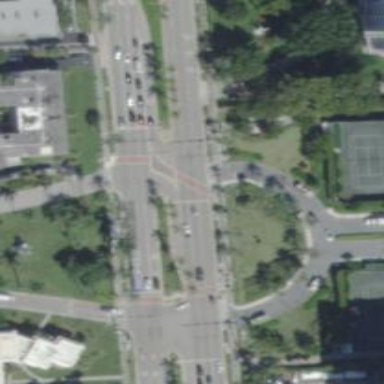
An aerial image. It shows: Asphalt road with separate sidewalk. The road is primary link.